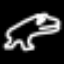
Label: frog